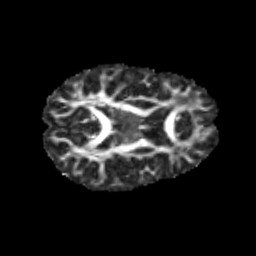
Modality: FA
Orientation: axial
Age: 14
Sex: female
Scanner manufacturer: siemens
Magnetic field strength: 3 T
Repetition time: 3.8 s
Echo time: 0.07 s